Question: Creating a searchable contacts kind of app. Below is my code
'''
public class EmployeeList extends Activity {
protected EditText searchText;
protected SQLiteDatabase db;
protected Cursor cursor, listcursor;
protected ListAdapter adapter;
protected ListView employeeList;
/** Called when the activity is first created. */
@Override
public void onCreate(Bundle savedInstanceState) {
super.onCreate(savedInstanceState);
setContentView(R.layout.main);
db = (new DatabaseHelper(this)).getWritableDatabase();
searchText = (EditText) findViewById (R.id.searchText);
employeeList = (ListView) findViewById (R.id.list);
listcursor = db.rawQuery("SELECT * FROM employee",null);
adapter = new SimpleCursorAdapter(
this,
R.layout.employee_list_item,
listcursor,
new String[] {"firstName", "lastName", "title"},
new int[] {R.id.firstName, R.id.lastName, R.id.title});
employeeList.setAdapter(adapter);
}
public void search(View view) {
// || is the concatenation operation in SQLite
cursor = db.rawQuery("SELECT _id, firstName, lastName, title FROM employee WHERE firstName || ' ' || lastName LIKE ?",
new String[]{"%" + searchText.getText().toString() + "%"});
adapter = new SimpleCursorAdapter(
this,
R.layout.employee_list_item,
cursor,
new String[] {"firstName", "lastName", "title"},
new int[] {R.id.firstName, R.id.lastName, R.id.title});
employeeList.setAdapter(adapter);
}
'''
}
The issue is after clearing the word from the edittext. it should go back to previous listview i.e, it should show all values in the db.

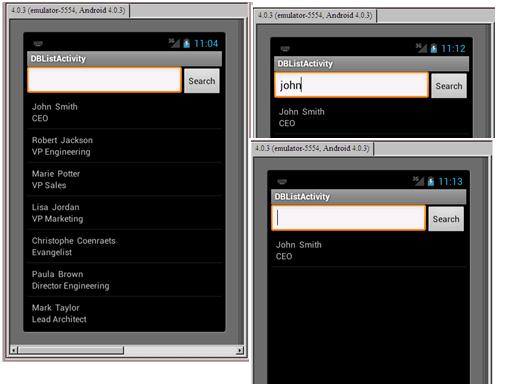
Answer: Instead of using a second cursor, you should use a <URL> with your EditText to update perform multiple updates to the ListView much like an AutoCompleteTextView.
Or you could add a TextWatcher and change the cursor back to your first one whenever the length is becomes zero.